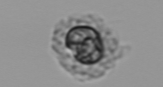
Label: Emiliania_huxleyi